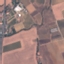
Land use / land cover: PermanentCrop